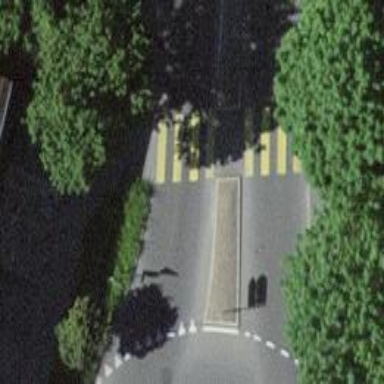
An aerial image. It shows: Zebra crossing on the road.